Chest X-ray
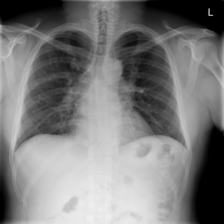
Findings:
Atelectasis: negative
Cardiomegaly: negative
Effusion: negative
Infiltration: negative
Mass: negative
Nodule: negative
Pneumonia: negative
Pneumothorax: negative
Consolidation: negative
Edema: negative
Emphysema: negative
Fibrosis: negative
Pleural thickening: negative
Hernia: negative